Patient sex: F
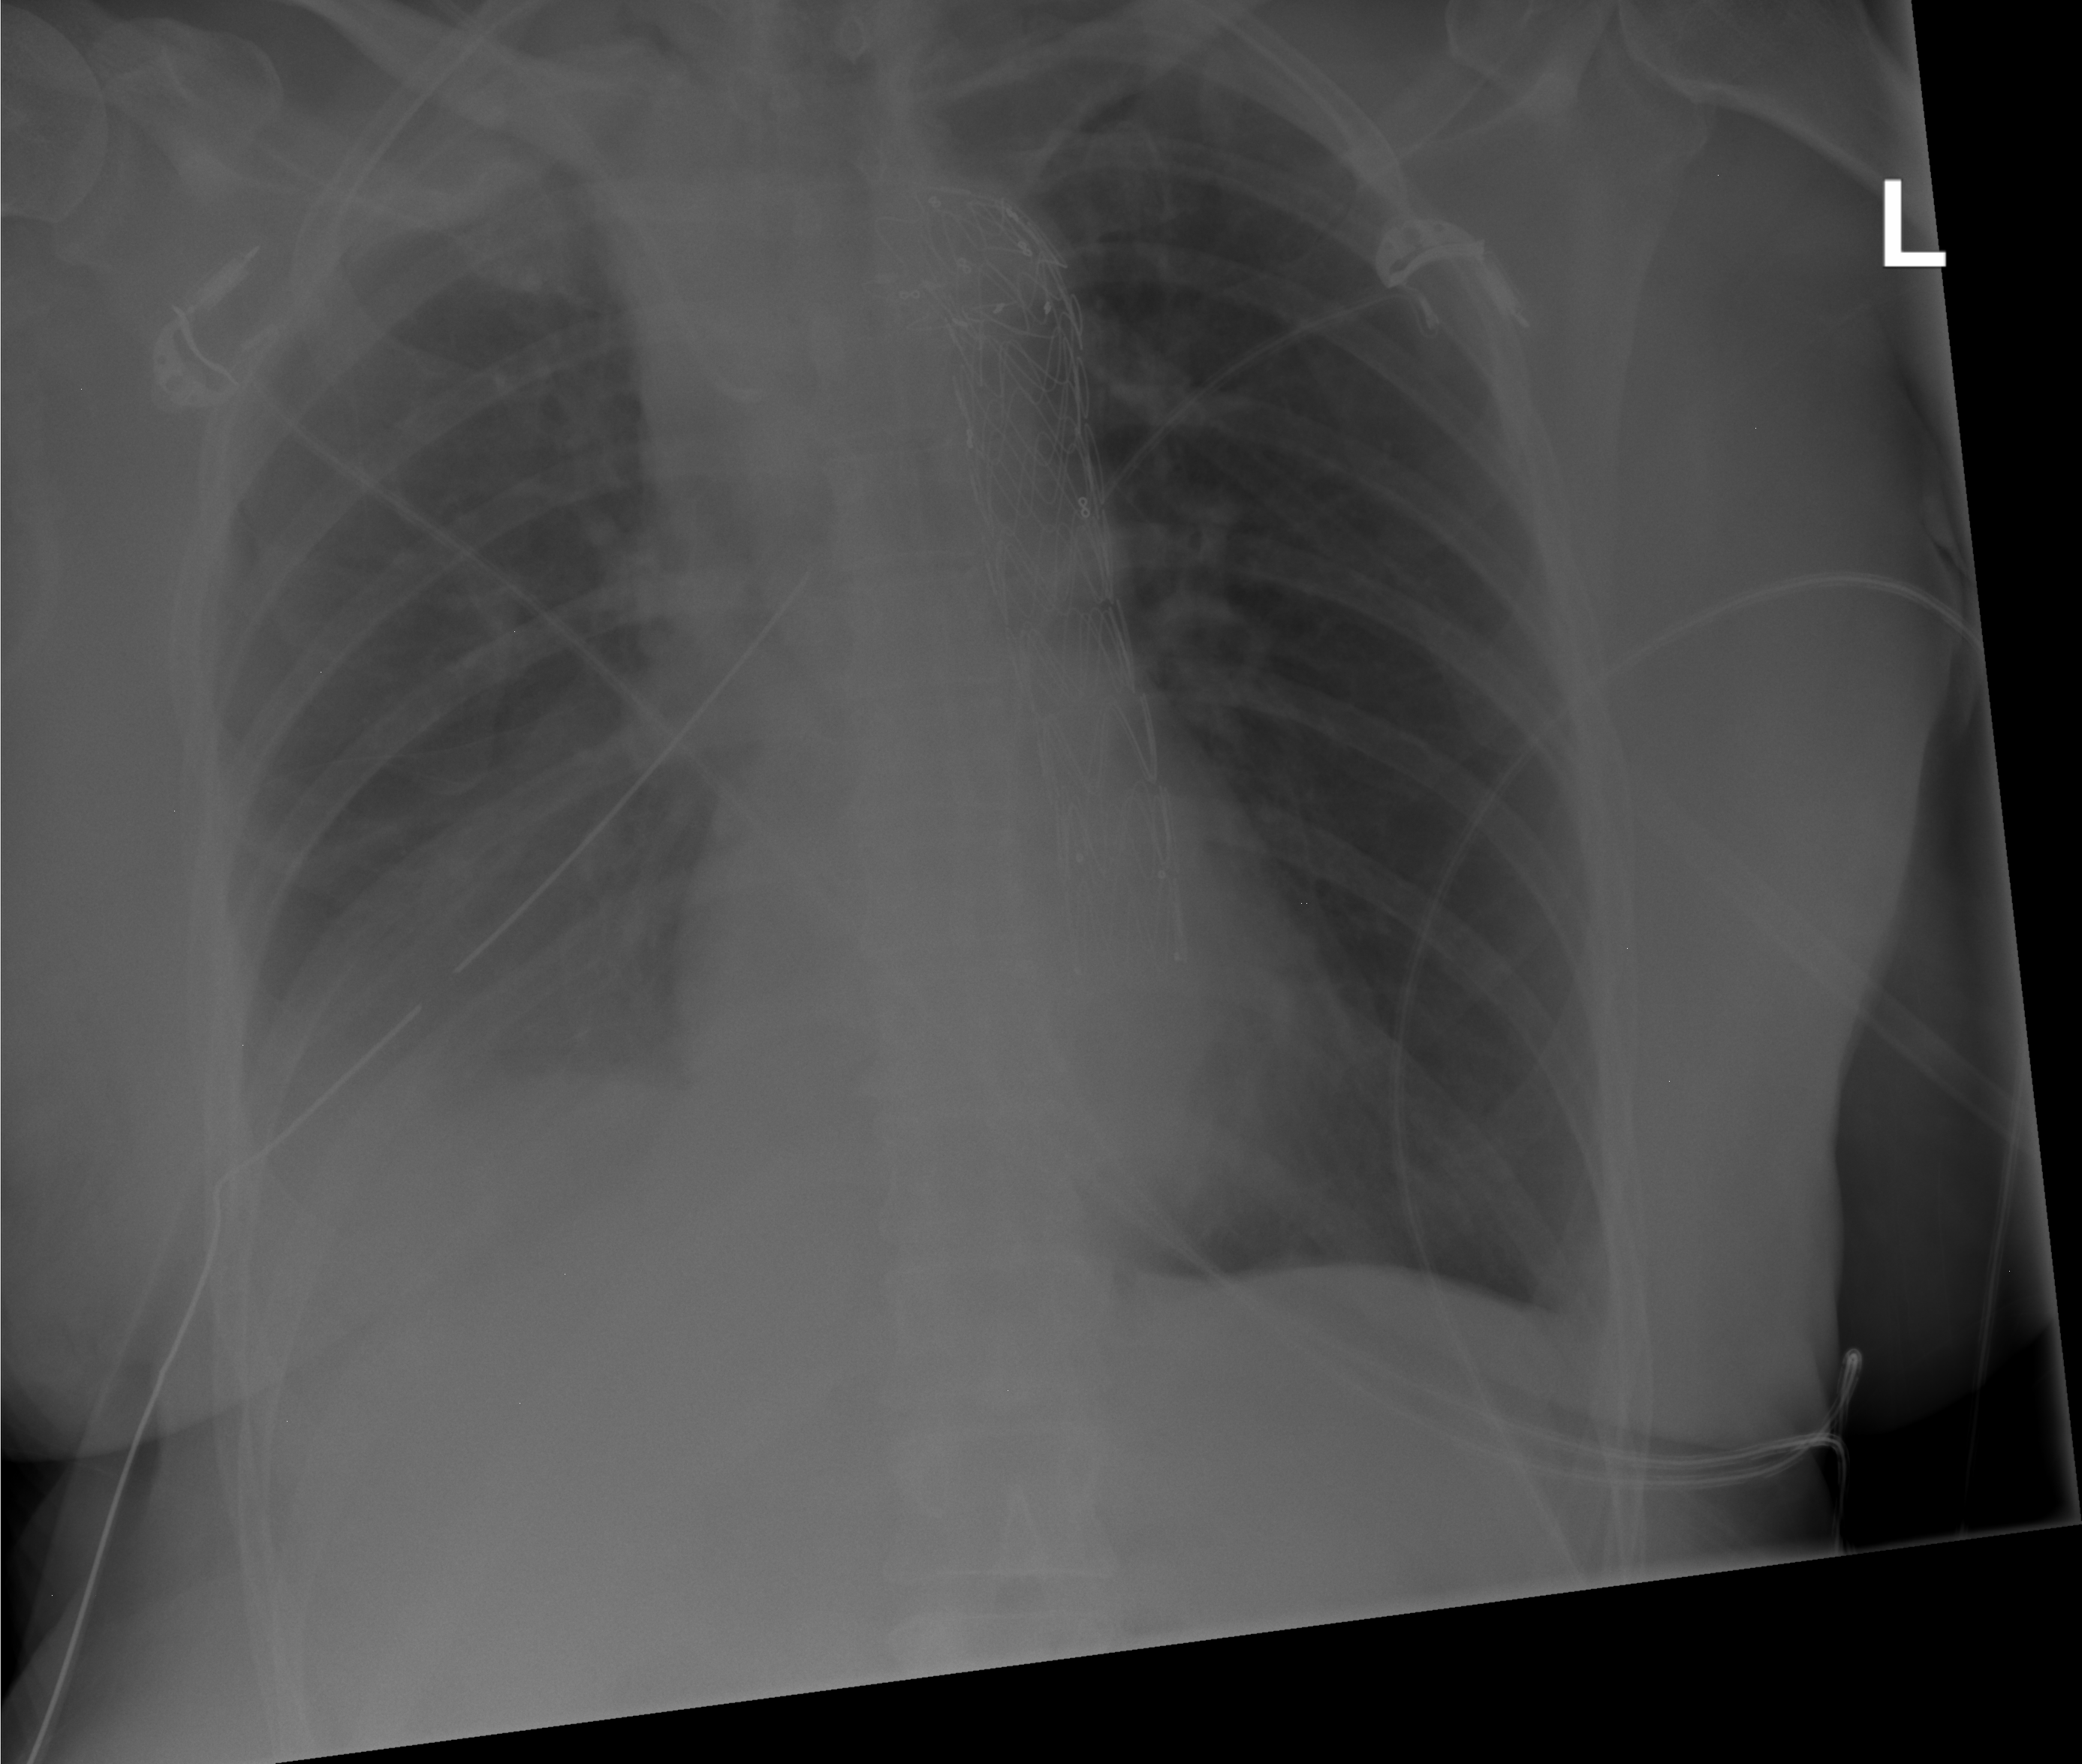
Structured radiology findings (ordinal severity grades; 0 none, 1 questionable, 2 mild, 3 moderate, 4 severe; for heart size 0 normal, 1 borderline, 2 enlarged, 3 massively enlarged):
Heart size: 0
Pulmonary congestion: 0
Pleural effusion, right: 2
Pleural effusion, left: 2
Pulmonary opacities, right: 0
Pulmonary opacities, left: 0
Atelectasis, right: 2
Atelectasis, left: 0